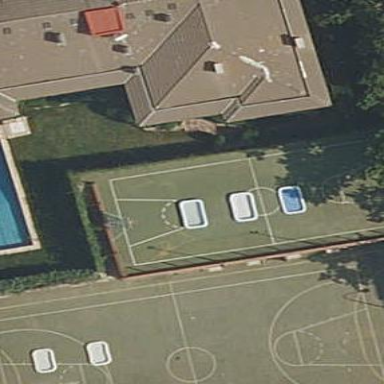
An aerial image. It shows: Basketball court in the leisure land pitch.